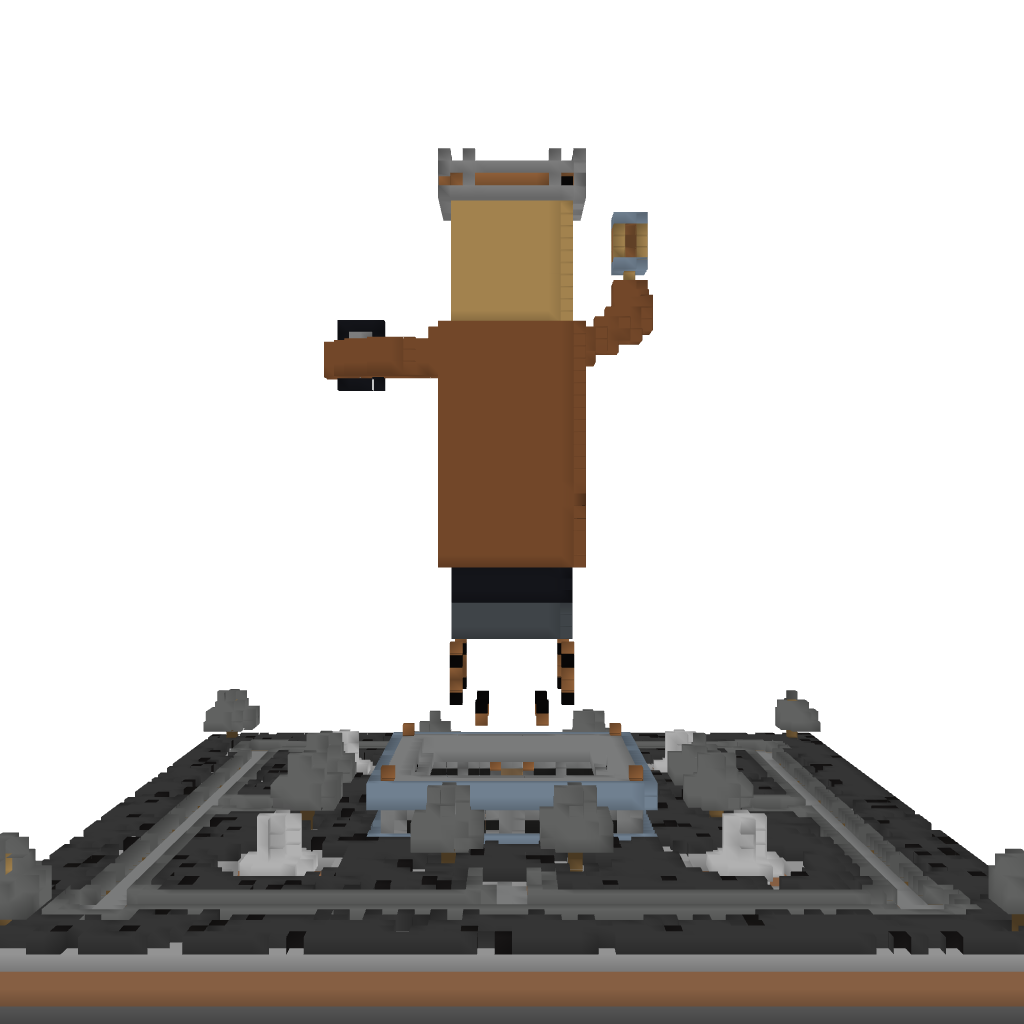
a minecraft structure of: King Statue